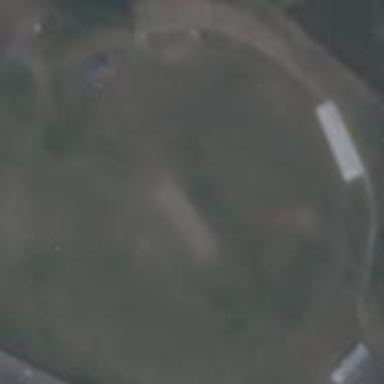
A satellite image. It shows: Cricket pitch used for leisure land.